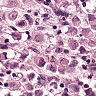
Metastatic tissue present: yes